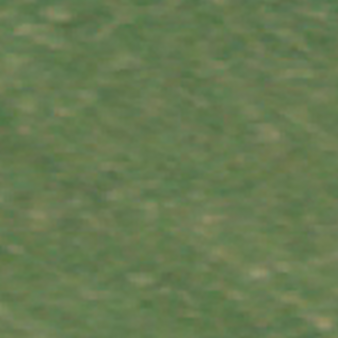
Label: other